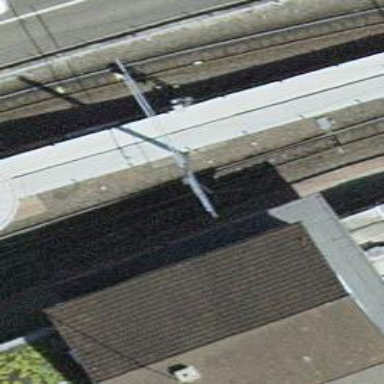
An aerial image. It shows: Narrow gauge railway with electrified contact lines.